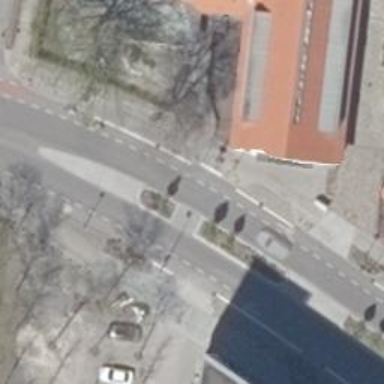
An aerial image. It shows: Road with traffic signals at the crossing.